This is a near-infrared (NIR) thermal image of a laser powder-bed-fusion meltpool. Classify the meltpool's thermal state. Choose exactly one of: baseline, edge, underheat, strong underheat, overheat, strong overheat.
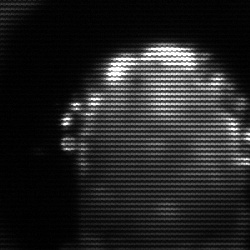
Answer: baseline